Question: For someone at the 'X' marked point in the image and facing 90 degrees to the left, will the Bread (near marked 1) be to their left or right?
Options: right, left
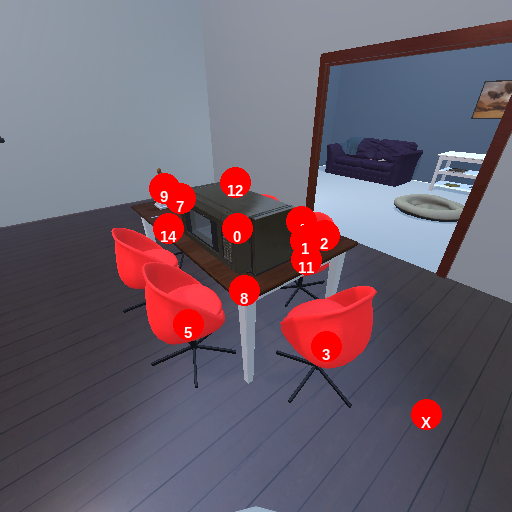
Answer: right